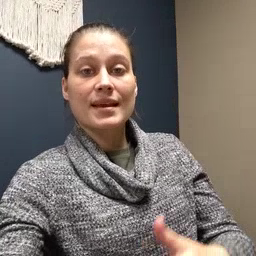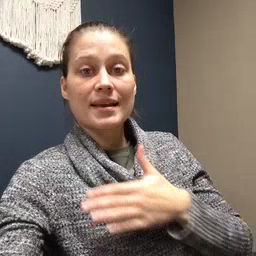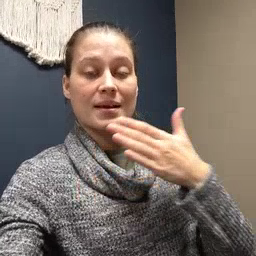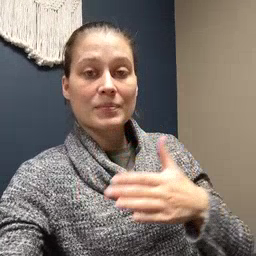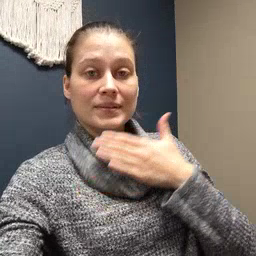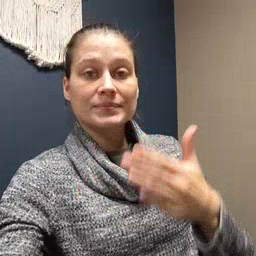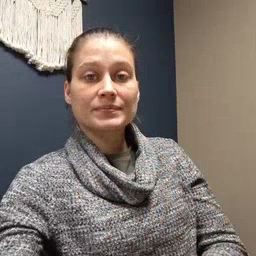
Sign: happy